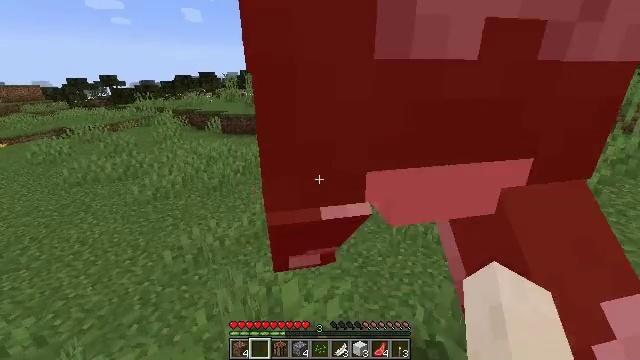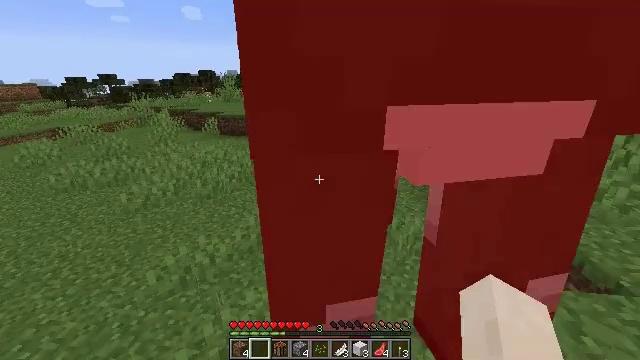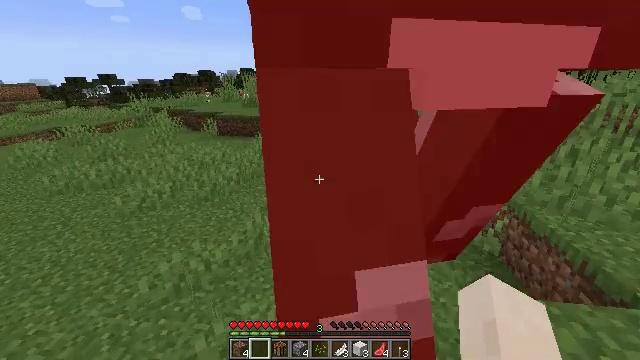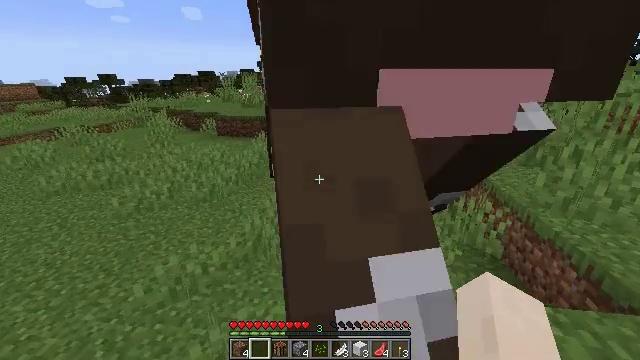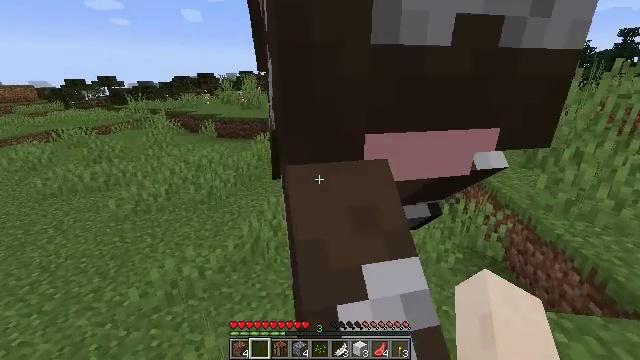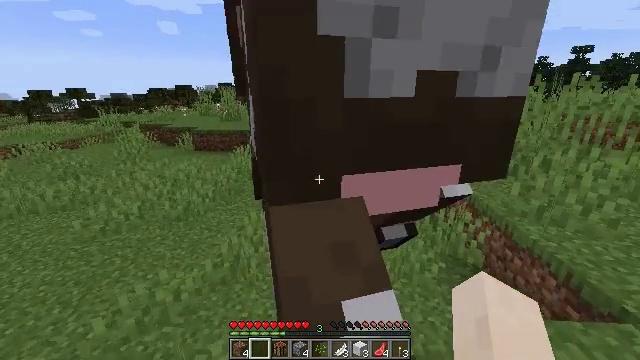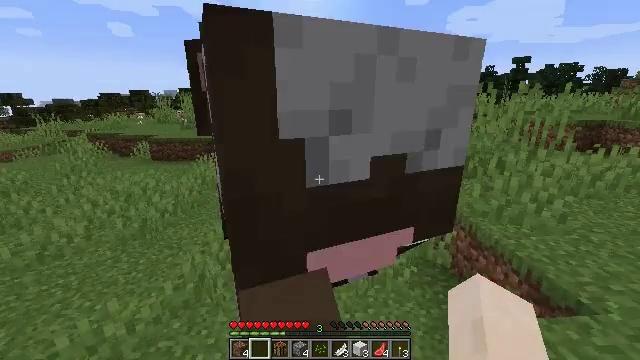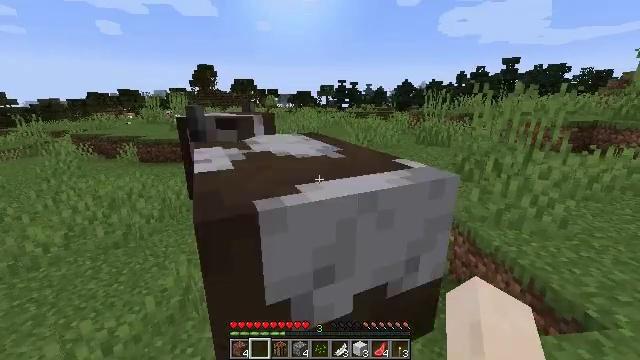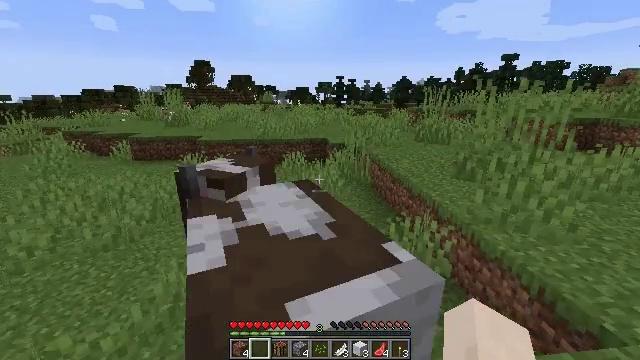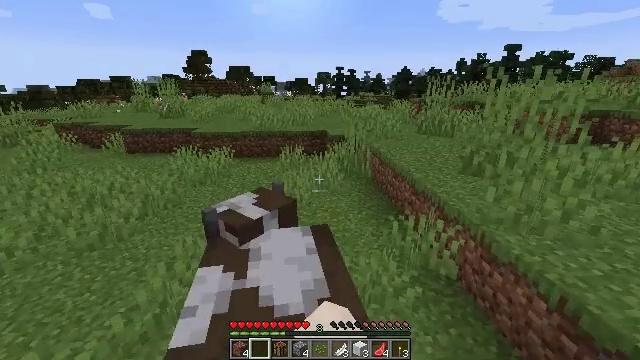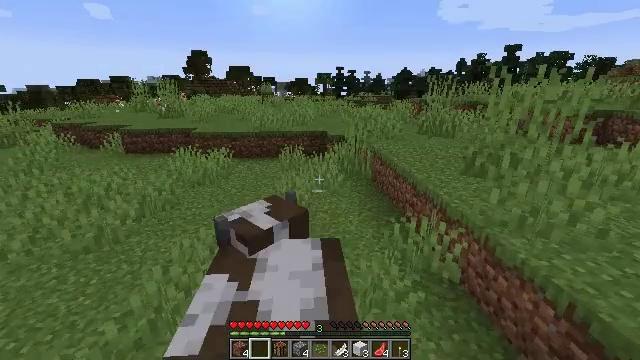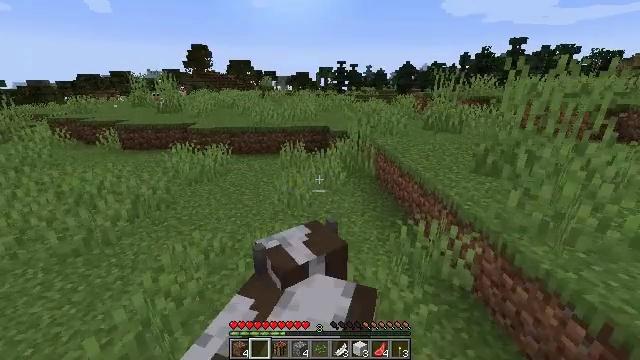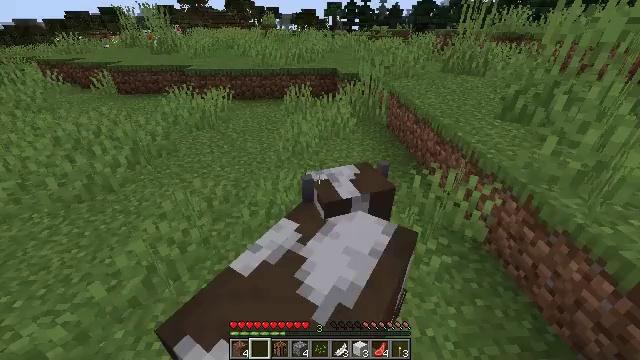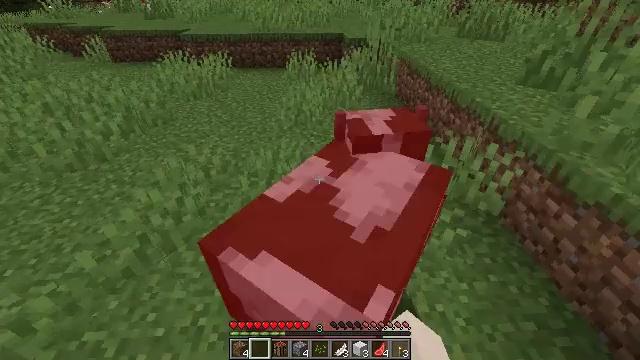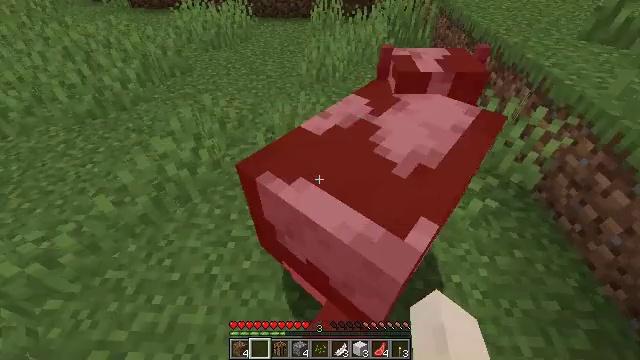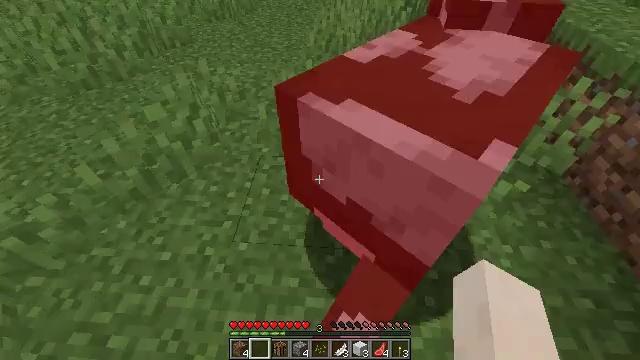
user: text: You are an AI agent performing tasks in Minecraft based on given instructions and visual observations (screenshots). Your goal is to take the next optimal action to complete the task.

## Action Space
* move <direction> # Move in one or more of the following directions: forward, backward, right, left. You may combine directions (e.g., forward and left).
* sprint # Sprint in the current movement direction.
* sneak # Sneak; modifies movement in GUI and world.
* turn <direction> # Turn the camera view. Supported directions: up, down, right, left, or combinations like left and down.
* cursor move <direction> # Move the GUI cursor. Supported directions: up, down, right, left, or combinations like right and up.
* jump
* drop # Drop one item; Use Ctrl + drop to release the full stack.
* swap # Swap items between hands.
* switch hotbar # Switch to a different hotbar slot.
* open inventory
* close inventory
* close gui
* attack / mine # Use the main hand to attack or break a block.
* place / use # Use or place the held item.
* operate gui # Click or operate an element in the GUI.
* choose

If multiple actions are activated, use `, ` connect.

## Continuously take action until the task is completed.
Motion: motion action
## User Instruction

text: Hunt animals.
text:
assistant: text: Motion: move forward
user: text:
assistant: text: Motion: no_op
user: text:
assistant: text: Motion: no_op
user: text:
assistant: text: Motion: no_op
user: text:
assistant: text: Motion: move forward, turn right and up
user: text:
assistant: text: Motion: move forward, turn right and up
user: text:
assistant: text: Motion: move forward, turn right
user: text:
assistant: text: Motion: move forward, attack / mine
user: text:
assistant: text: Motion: move forward, turn down, attack / mine
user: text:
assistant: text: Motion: move forward, attack / mine
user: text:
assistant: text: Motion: move forward, attack / mine
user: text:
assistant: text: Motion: move forward, turn left and down
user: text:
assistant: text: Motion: move forward, turn down
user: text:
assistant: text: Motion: move forward, turn left and down
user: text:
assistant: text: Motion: move forward, turn left and down
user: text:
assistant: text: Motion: move forward
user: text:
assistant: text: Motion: move forward
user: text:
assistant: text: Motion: move forward, turn right
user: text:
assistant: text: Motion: move forward, turn right
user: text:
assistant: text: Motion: move forward, turn right and up
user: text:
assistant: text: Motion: move forward, turn right and up
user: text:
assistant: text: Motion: move forward, turn right and up
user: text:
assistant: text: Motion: move forward, turn right and up
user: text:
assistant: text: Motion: move forward, turn right and up
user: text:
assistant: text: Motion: move forward, turn right, attack / mine
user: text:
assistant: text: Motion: move forward, turn right, attack / mine
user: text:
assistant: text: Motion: move forward, attack / mine
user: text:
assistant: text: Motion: move forward, attack / mine
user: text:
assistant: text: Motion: move forward
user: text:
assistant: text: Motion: move forward, turn left